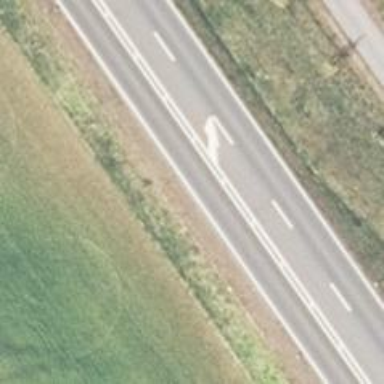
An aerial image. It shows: Primary highway.